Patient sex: F
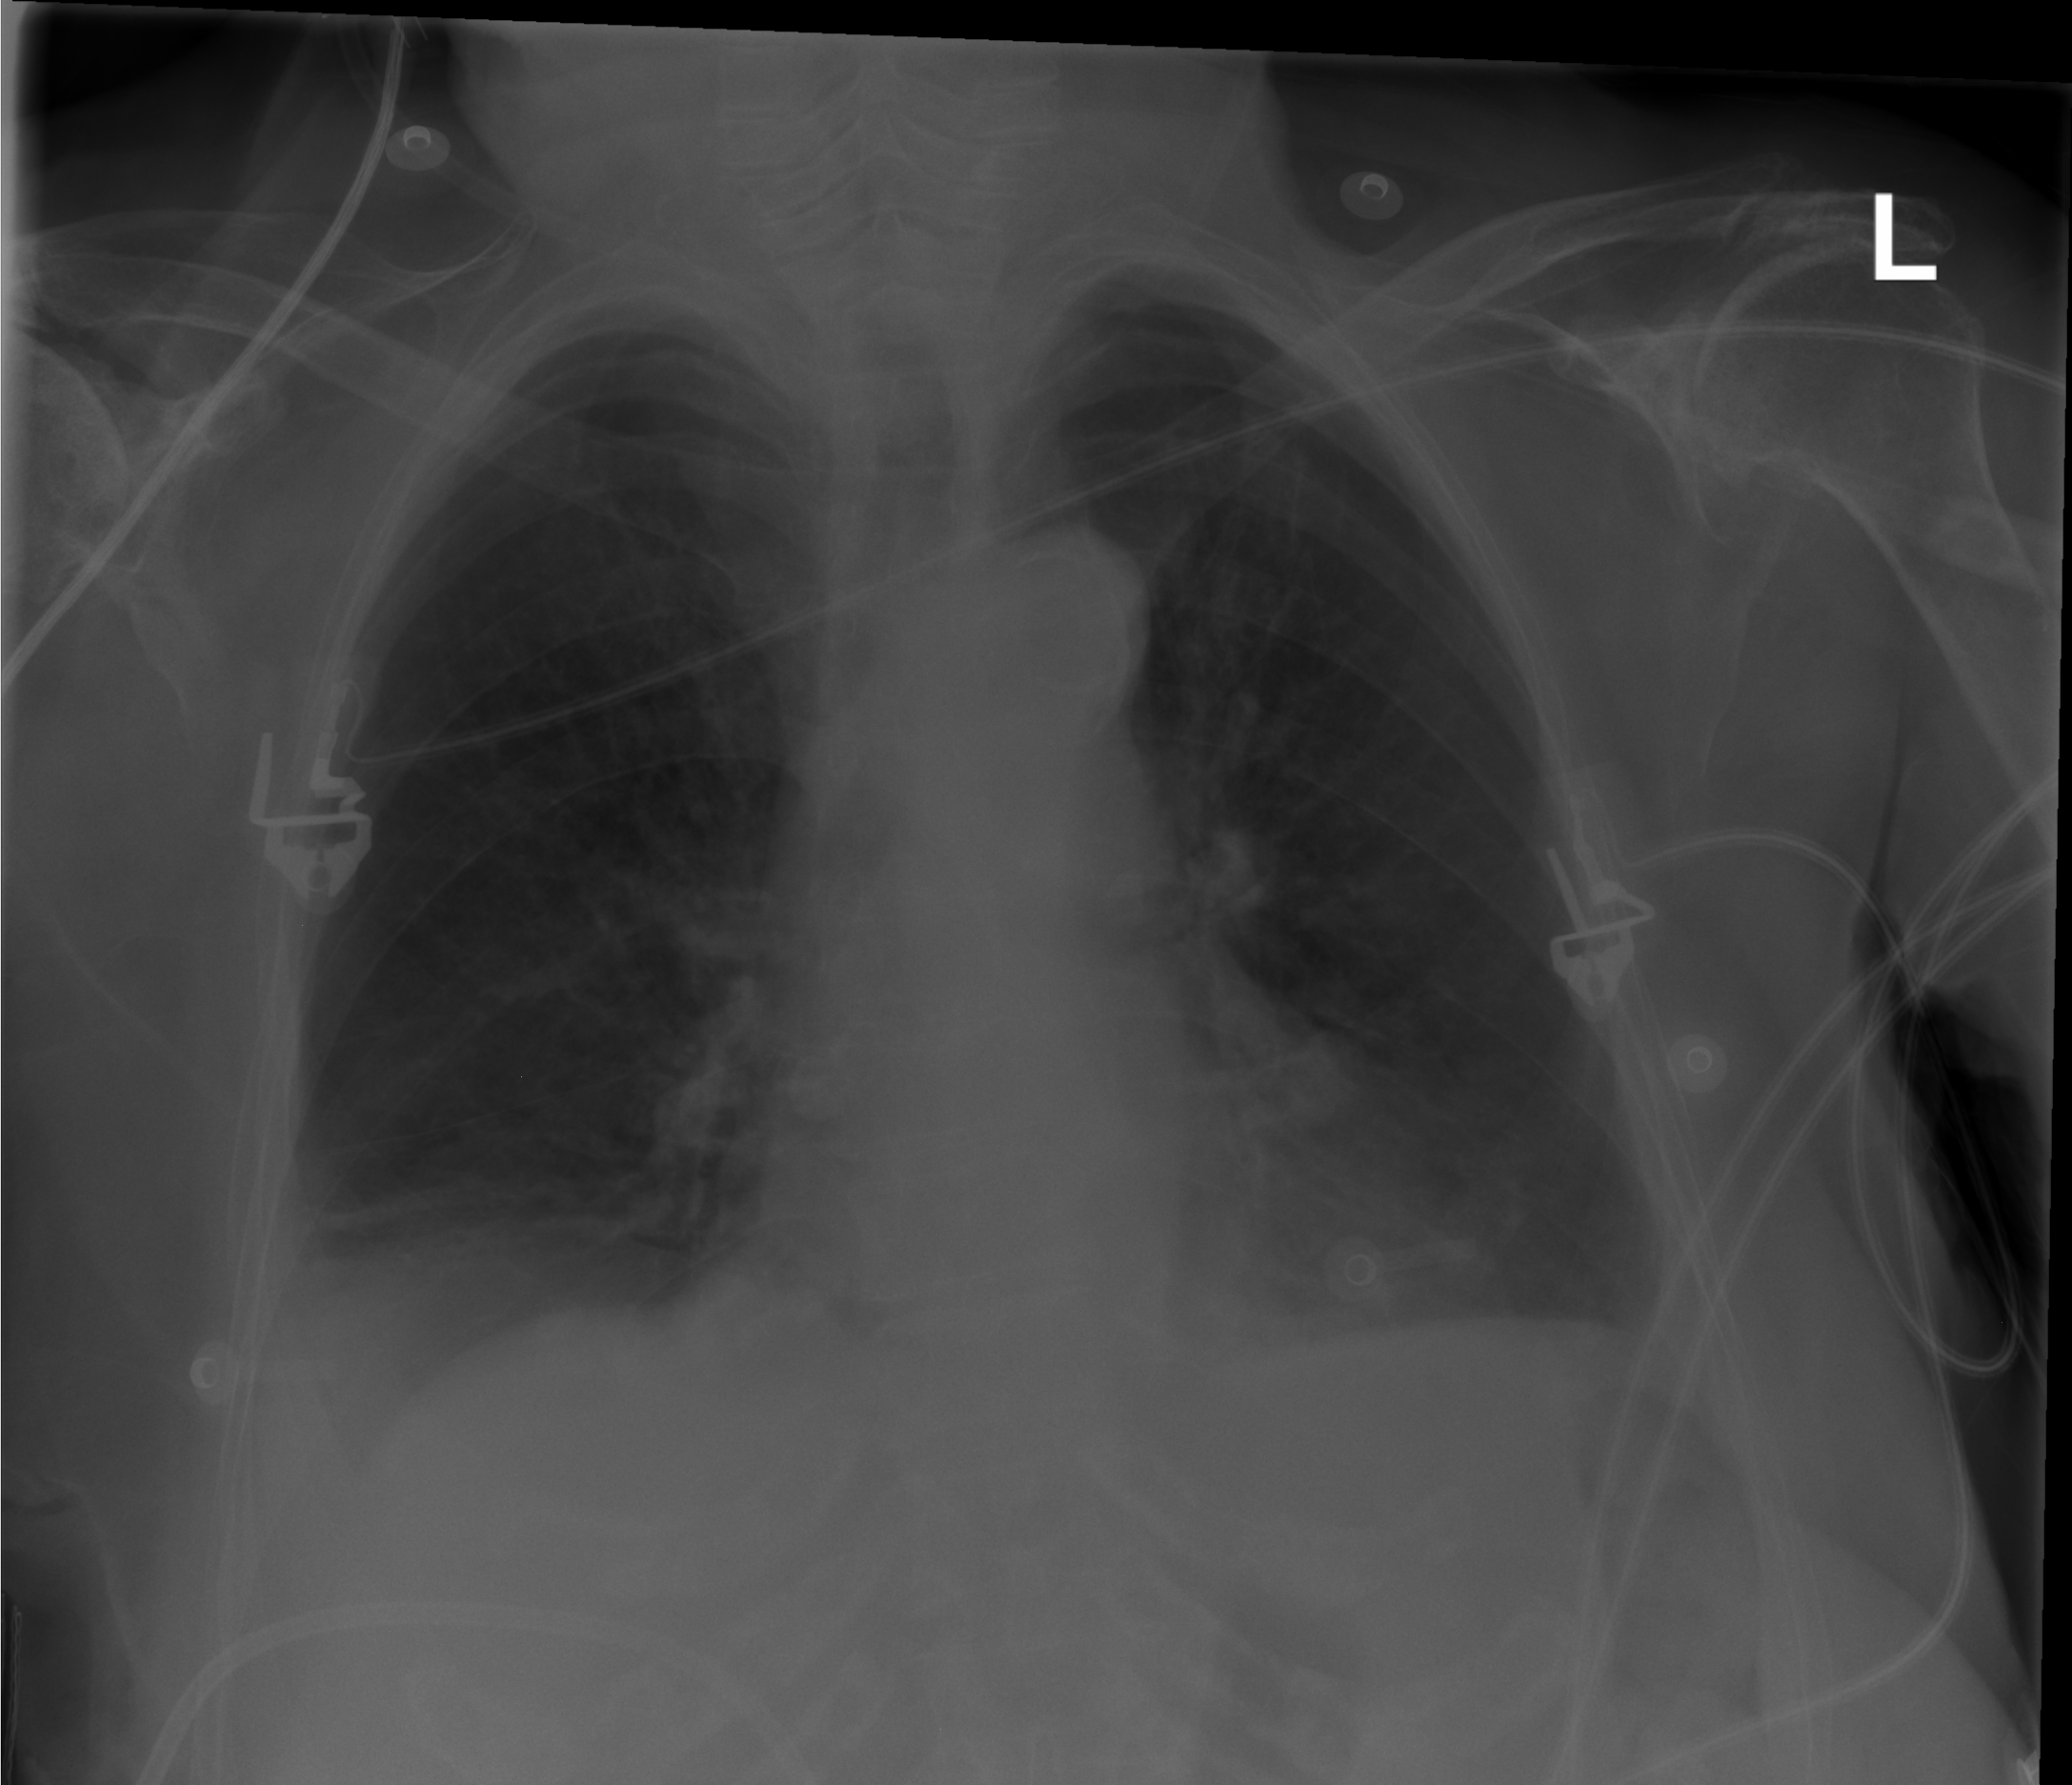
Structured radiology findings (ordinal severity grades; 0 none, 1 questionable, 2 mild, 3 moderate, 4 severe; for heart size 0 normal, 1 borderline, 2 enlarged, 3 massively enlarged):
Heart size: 0
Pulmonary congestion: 0
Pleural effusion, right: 0
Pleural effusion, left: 0
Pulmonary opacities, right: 0
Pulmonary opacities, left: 0
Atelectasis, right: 2
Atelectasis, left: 0